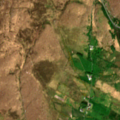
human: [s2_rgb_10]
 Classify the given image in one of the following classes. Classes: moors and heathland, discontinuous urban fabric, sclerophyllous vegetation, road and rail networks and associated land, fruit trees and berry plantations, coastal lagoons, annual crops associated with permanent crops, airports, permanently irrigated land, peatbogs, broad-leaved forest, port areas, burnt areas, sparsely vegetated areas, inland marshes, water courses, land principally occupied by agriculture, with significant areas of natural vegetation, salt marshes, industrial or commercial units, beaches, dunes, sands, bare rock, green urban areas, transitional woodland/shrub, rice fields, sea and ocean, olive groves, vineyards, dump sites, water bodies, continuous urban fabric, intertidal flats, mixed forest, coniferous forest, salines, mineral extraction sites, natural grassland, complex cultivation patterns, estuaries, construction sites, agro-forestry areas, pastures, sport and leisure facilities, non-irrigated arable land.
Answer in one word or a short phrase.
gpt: pastures, peatbogs